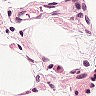
Metastatic tissue present: no